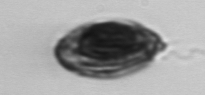
Label: Katodinium_or_Torodinium